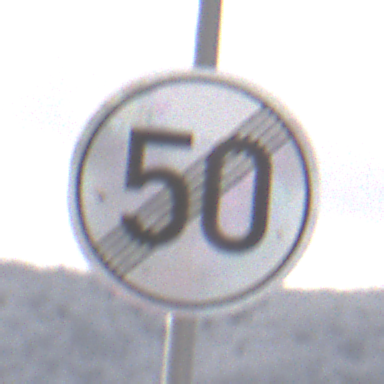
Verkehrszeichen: EndeGeschwindigkeit50
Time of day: MorningAfternoon
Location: Outdoor (Nature)
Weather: PartlyCloudy
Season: Winter
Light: Natural